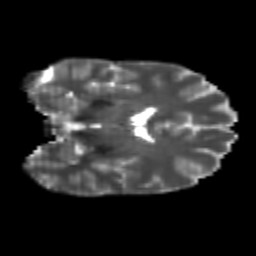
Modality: T2w
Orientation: coronal
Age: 25
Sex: female
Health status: healthy
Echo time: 0.074 s